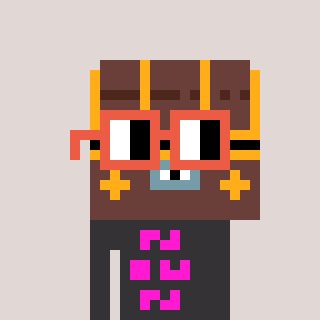
a pixel art character with square orange glasses, a treasure chest-shaped head and a grayscale-colored body on a warm background